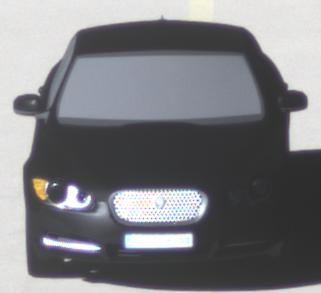
Make: Jaguar
Model: XF 3.0 V6
Detailed model: XF (X250) Limousine
Model produced from: 2010/02
Model produced until: 2010/10
Doors: 4
Color: black
Road condition: dry road
Daytime: midday
Contrast: high contrast